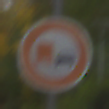
Verkehrszeichen: UeberholverbotKraftfahrzeuge
Umgebung: Outdoor, Nature
Tageszeit: Midday
Wetter: Overcast
Licht: Natural
Jahreszeit: Autumn
Kontrast: LowContrast